Question: I'm making a small tool. The code below fires when the large RichTextBox is updated.
How can I modify this code to highlight '#703919' in 'Color.ForestGreen', not only '#'?
I'd like to keep the code as concise as possible.

'''
private void CSS_TextChanged(object sender, EventArgs e)
{
CSS.Select(0, CSS.TextLength);
CSS.SelectionColor = CSS.ForeColor;
string[] Keywords = {"background", "filter", ":", "#"};
Color[] Colours = {Color.DarkBlue, Color.DarkBlue, Color.Magenta, Color.ForestGreen};
for(int i = 0; i < Keywords.Length; i++)
{
int Pointer = 0;
int Index = 0;
while(true)
{
Index = CSS.Text.IndexOf(Keywords[i], Pointer);
if(Index == -1)
break;
CSS.Select(Index, Keywords[i].Length);
CSS.SelectionColor = Colours[i];
Pointer = Index + Keywords[i].Length;
}
}
}
'''
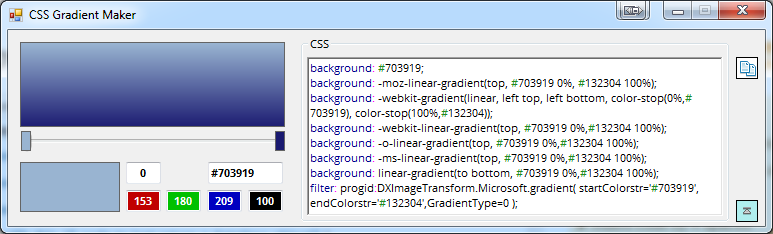
Answer: It depends on how flexible you want to be.
A simple solution would be to not take the length of the highlight area from the keyword but from some other source:
'''
var highlightLengthOverrides = new Dictionary<string, int> { { "#", 7 } };
int highlightLength;
if(!highlightLengthOverrides.TryGetValue(Keywords[i], out highlightLength))
highlightLength = Keywords[i].Length;
CSS.Select(Index, highlightLength);
CSS.SelectionColor = Colours[i];
Pointer = Index + highlightLength;
'''
Please note that this is really a very simple implementation. It only works as long as there are always exactly 6 digits after the hash sign.
Other alternatives would be:
- -